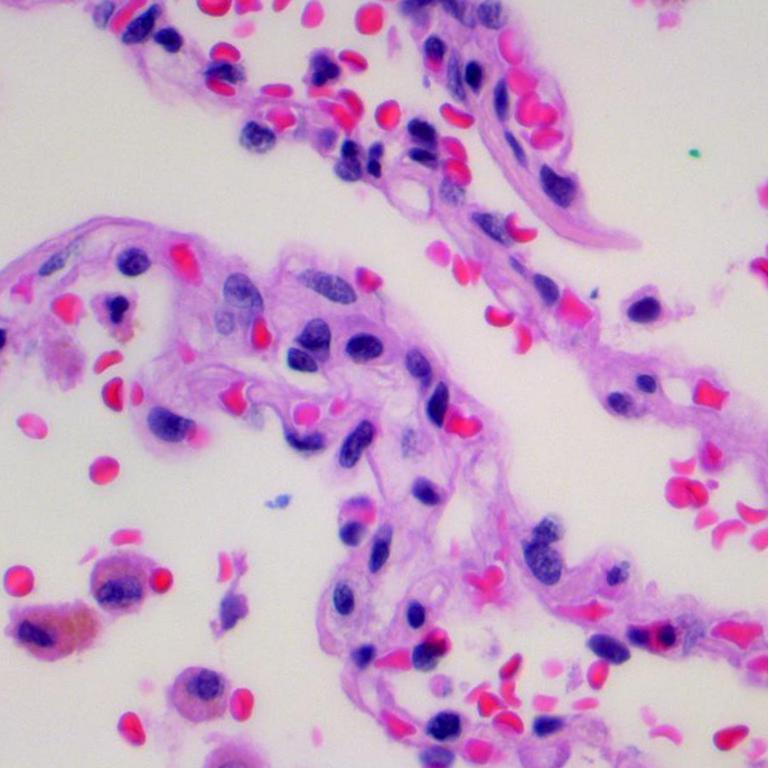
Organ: lung
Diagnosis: benign